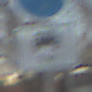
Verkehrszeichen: MehrfachbesetzePersonenkraftwagenFrei
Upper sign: Busssonderstreifen
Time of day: MorningAfternoon
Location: Outdoor (Suburban)
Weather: PartlyCloudy
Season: NotSpecified
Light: Natural